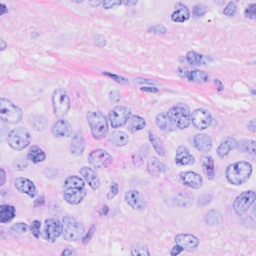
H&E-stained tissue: Breast